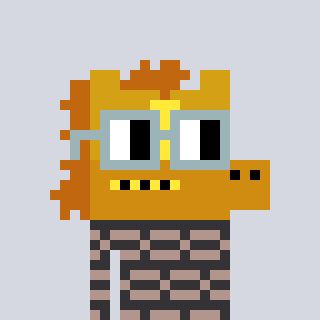
a pixel art character with square dark gray glasses, a yellow horse-shaped head and a grayscale-colored body on a cool background